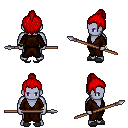
a pixel art fantasy rpg character, male body template, dark elf, purple skin, brown robe, magenta pants, red short topknot hairstyle, bracelets, gray slippers, spear, four views (front, back, left, right), 2x2 character sprite sheet, small pixel art, hard edges, no anti-aliasing